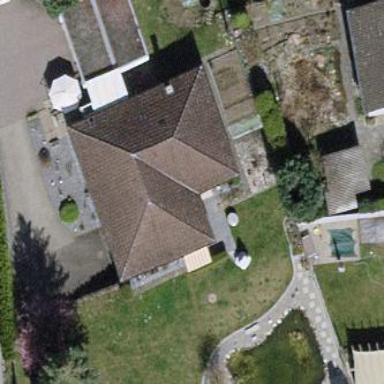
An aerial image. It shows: Building with tile roof.